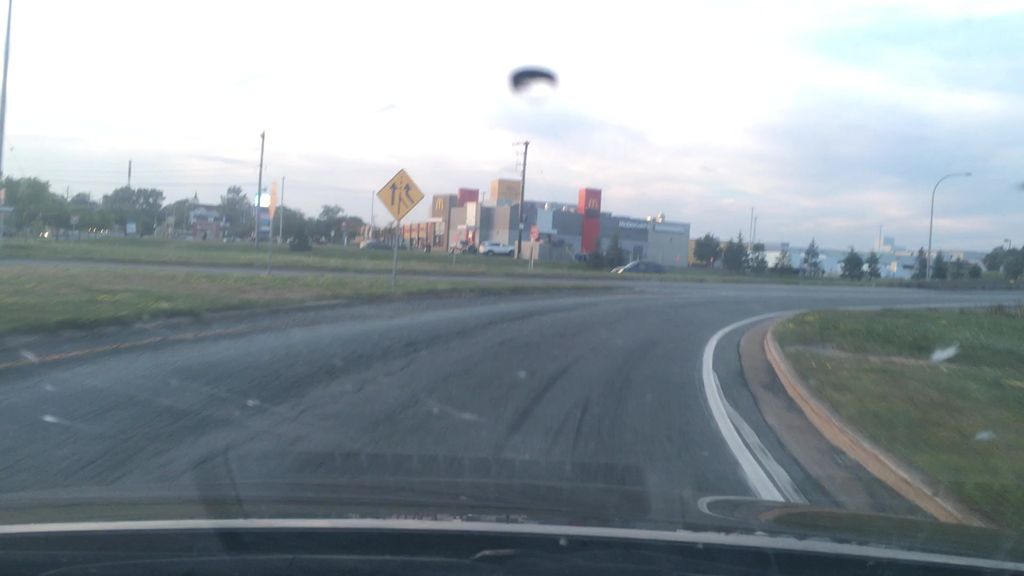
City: halifax